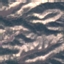
Label: HerbaceousVegetation